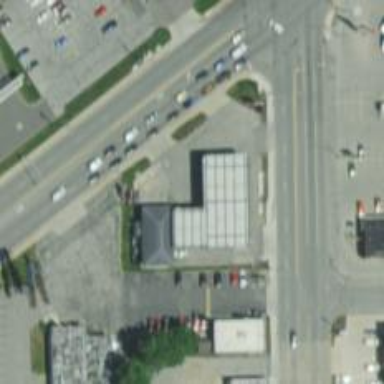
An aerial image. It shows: Convenience shop.